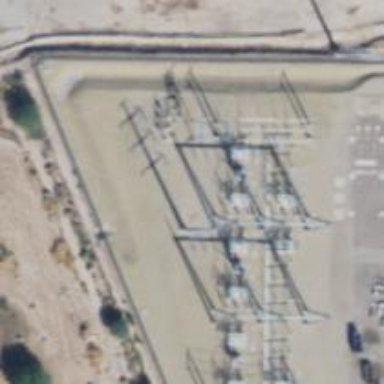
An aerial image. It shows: Switch for power supply.